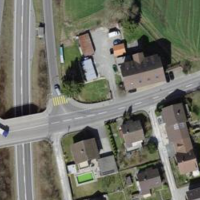
EUNIS habitat code: 54
Species observed at this site:
Milvus milvus
Falco tinnunculus
Corvus corone